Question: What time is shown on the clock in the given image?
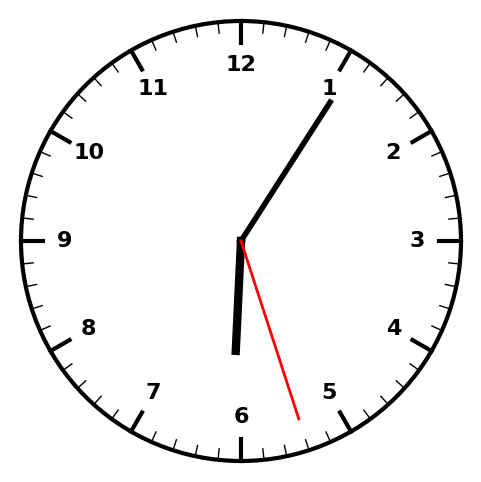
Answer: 06:05:27